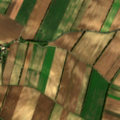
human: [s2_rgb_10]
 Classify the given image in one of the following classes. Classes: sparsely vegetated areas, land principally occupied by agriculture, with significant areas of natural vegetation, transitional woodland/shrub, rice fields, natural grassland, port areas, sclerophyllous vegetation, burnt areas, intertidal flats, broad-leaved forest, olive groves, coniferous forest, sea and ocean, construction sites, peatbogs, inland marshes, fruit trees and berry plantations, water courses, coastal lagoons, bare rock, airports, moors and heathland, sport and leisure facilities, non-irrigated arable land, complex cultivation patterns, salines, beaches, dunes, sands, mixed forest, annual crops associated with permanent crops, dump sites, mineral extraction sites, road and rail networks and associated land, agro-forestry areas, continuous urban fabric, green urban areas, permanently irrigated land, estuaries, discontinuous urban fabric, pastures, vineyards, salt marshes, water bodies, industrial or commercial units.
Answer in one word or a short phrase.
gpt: non-irrigated arable land